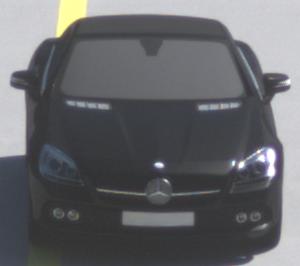
Make: Mercedes-Benz
Model: SLK 200
Detailed model: SLK-Class (172)
Model produced from: 2011/03
Model produced until: 2015/04
Doors: 2
Color: black
Road condition: dry road
Daytime: midday
Contrast: high contrast